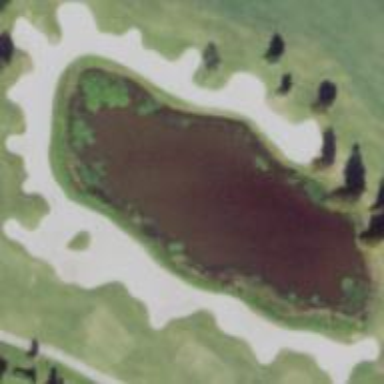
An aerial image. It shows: Golf bunker filled with sandy terrain.